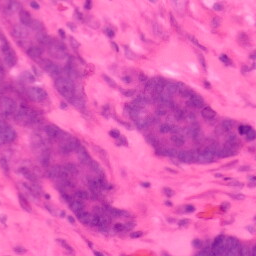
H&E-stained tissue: Colon